Question: I am searching for some info on how to create loading animation in android. Is it possible to create this animation that i could call this animation in one thread and end in other ?
I seeking for this:

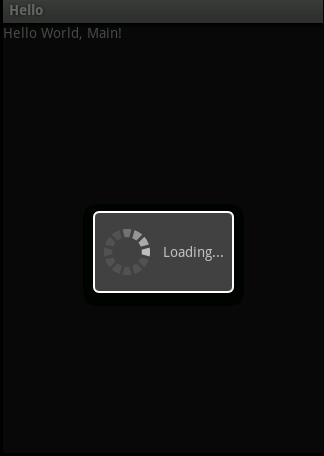
Answer: Try below Code
ProgressDialog for showing:
'''
ProgressDialog mDialog = new ProgressDialog(getApplicationContext());
mDialog.setMessage("Loading...");
mDialog.setCancelable(false);
mDialog.show();
'''
After cancel ProgressDialog below code:
'''
mdialog.dismiss();
'''